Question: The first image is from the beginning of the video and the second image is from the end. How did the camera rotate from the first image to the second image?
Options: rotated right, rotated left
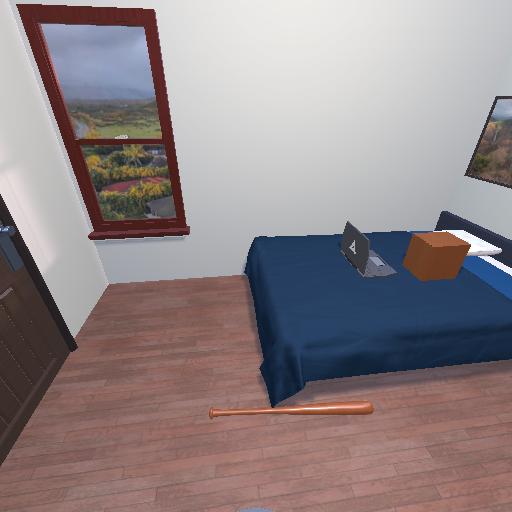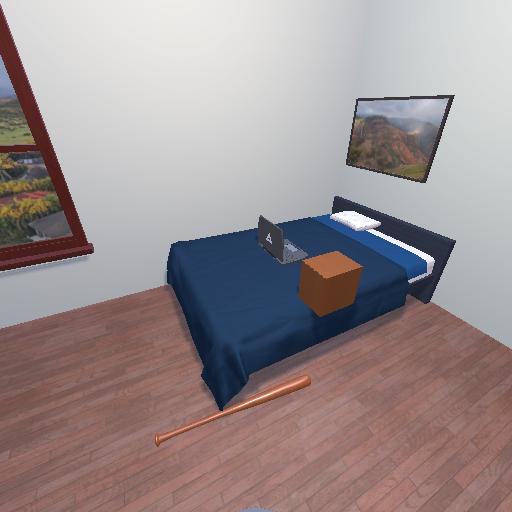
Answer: rotated right